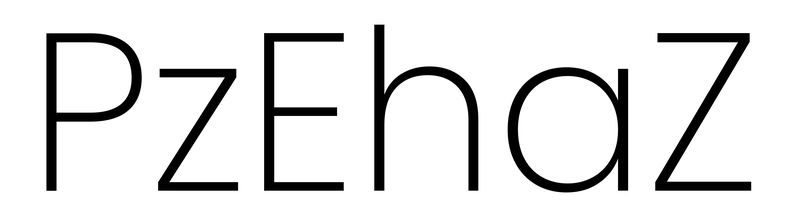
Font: Poppins-ExtraLight